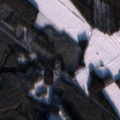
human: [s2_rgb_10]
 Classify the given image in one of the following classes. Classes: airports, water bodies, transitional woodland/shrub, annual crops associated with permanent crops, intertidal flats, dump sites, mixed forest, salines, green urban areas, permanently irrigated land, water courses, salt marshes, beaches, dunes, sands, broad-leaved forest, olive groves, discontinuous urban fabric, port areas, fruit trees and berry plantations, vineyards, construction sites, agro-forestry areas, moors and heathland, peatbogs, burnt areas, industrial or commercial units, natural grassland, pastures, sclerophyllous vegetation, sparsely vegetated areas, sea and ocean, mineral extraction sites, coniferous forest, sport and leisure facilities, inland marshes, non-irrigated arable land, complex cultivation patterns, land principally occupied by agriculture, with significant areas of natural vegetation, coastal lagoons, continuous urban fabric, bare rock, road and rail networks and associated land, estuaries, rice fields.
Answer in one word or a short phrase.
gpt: non-irrigated arable land, land principally occupied by agriculture, with significant areas of natural vegetation, coniferous forest, mixed forest